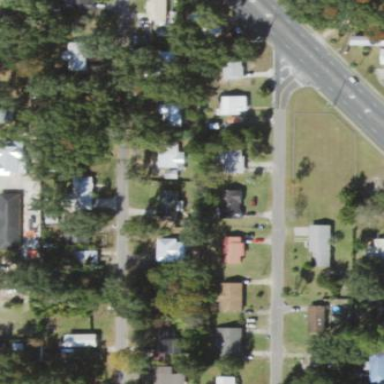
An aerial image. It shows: Residential area composed of single-family homes.